Field crop: tomato
Growth stage: 2
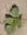
Species: solanum